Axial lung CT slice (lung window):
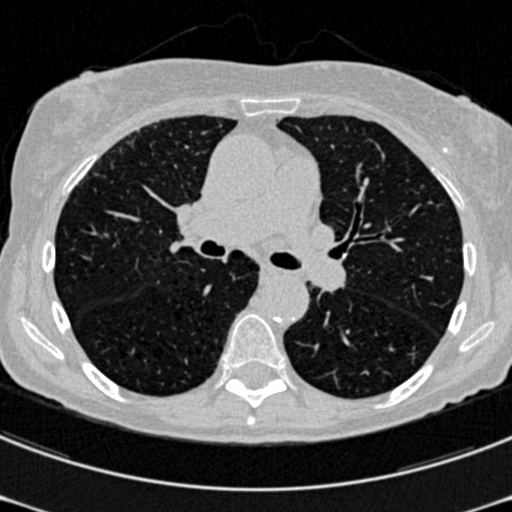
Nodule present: no